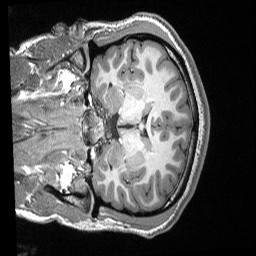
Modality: T1w
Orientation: coronal
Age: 19
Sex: female